【题型】选择题　【知识点】平面几何　【难度】medium
如图，在 $\triangle ABC$ 中，$AB + AC = \frac{5}{3} BC$，$AD \perp BC$ 于 $D$，$\odot O$ 为 $\triangle ABC$ 的内切圆，设 $\odot O$ 的半径为 $R$，$AD$ 的长为 $h$，则 $\frac{R}{h}$ 的值为（\quad ）

A. $\frac{3}{8}$  \quad
B. $\frac{2}{7}$  \quad
C. $\frac{1}{3}$  \quad
D. $\frac{1}{2}$
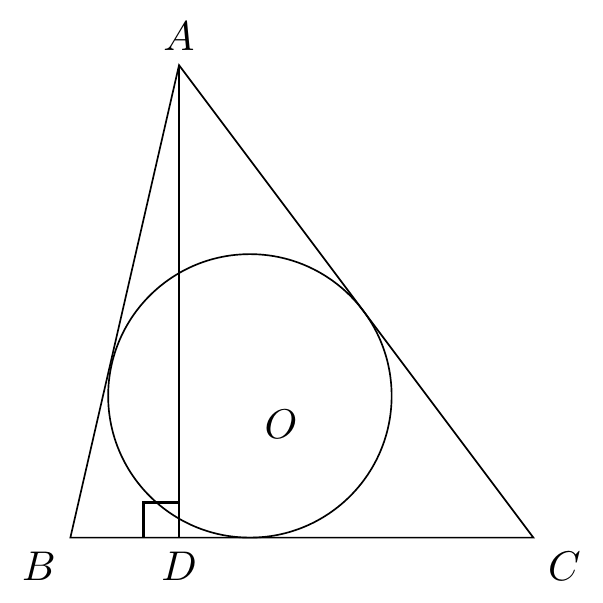
【解答】
解：如图所示，$O$ 为 $\triangle ABC$ 中 $\angle ABC$、$\angle ACB$、$\angle BAC$ 的角平分线交点，过点 $O$分别作垂线交 AB 、 AC 、 BC 于点 $E$、$G$、$F$，

$\because S_{\triangle ABC} = S_{\triangle AOB} + S_{\triangle BOC} + S_{\triangle AOC}$
$= \frac{1}{2} AB \cdot R + \frac{1}{2} BC \cdot R + \frac{1}{2} AC \cdot R$
$= \frac{1}{2} R \left( AB + AC + BC \right)$，

 $\because AB + AC = \frac{5}{3} BC$，

$\therefore S_{\triangle ABC} = \frac{1}{2} R \left( \frac{5}{3} BC + BC \right) = \frac{1}{2} R \cdot \frac{8}{3} BC$，

 $\because AD$的长为h，

$\therefore S_{\triangle ABC} = \frac{1}{2} BC \cdot h$，

$\therefore \frac{1}{2} R \cdot \frac{8}{3} BC = \frac{1}{2} BC \cdot h$，

$\therefore h = \frac{8}{3} R$，

$\therefore \frac{R}{h} = \frac{R}{\frac{8}{3}R} = \frac{3}{8}$，

故选：A。
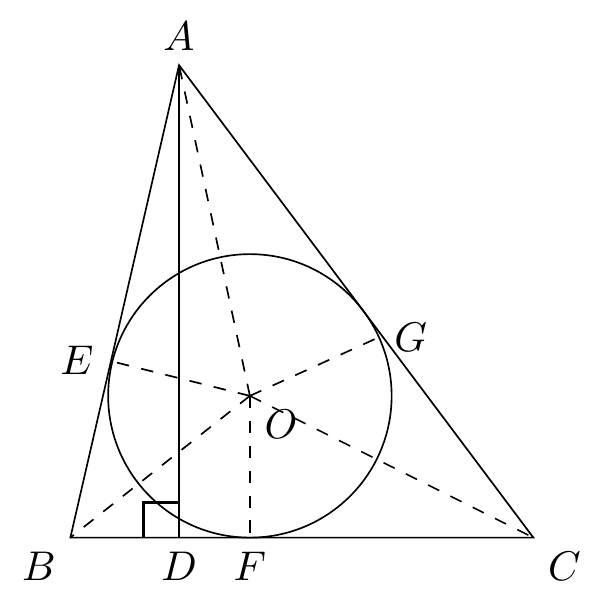